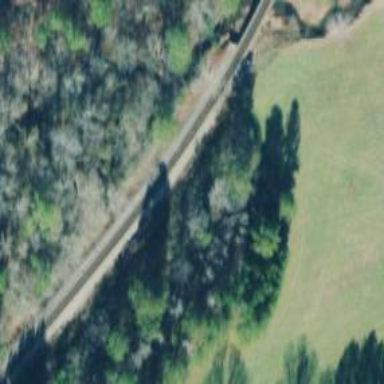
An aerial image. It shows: Railway track.